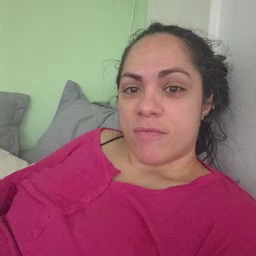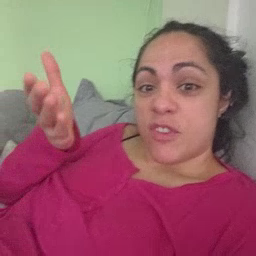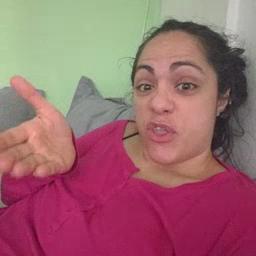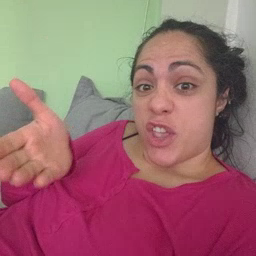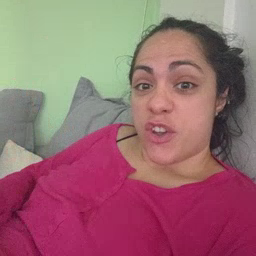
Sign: there